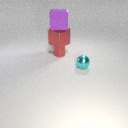
small cyan metal sphere in front of small red metal cylinder